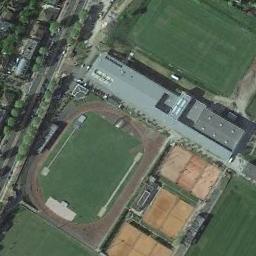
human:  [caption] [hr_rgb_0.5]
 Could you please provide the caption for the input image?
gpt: The shape of the track is almost rectangular .

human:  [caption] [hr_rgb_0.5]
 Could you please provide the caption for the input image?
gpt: There are many buildings next to the ground track field .

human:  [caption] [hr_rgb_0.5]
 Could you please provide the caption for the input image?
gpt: The track and field is built on the lawn, A road away from the residential area, And there is a lot of vegetation around it .

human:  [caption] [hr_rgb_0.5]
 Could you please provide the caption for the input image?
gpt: The ground track field is next to some other sports areas .

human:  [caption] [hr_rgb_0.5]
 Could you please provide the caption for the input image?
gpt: There are some brown buildings and green lawns beside the ground track field .